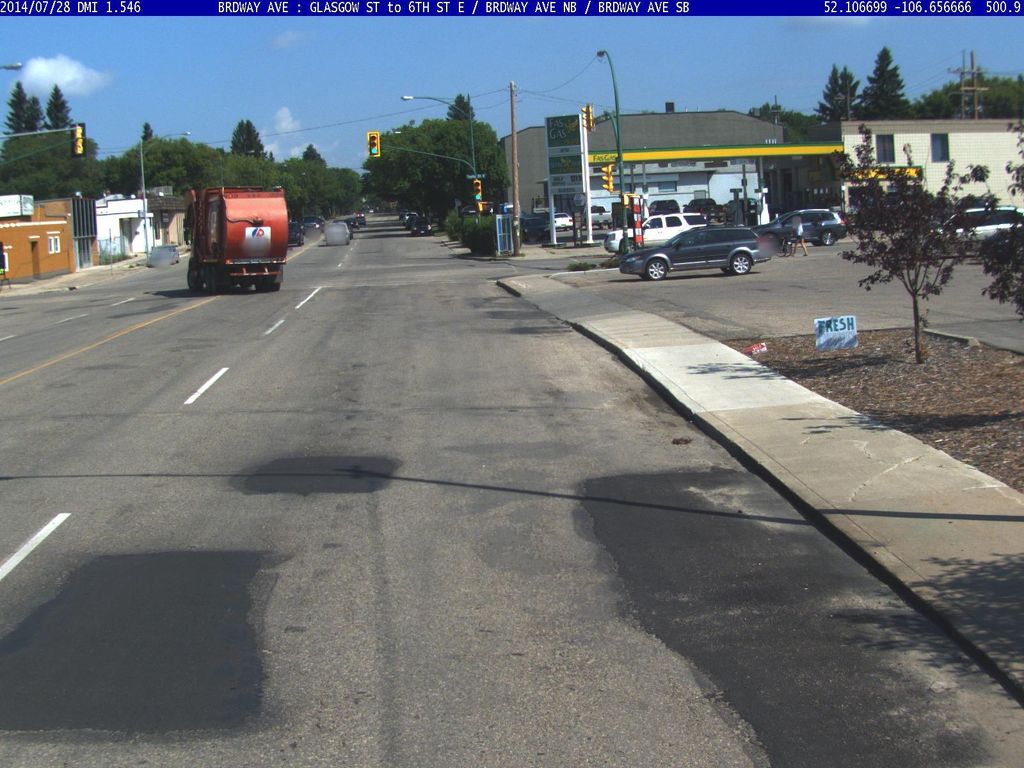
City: saskatoon